Aerial crown-view tile of a tropical tree (Barro Colorado Island, Panama), acquired 20240918:
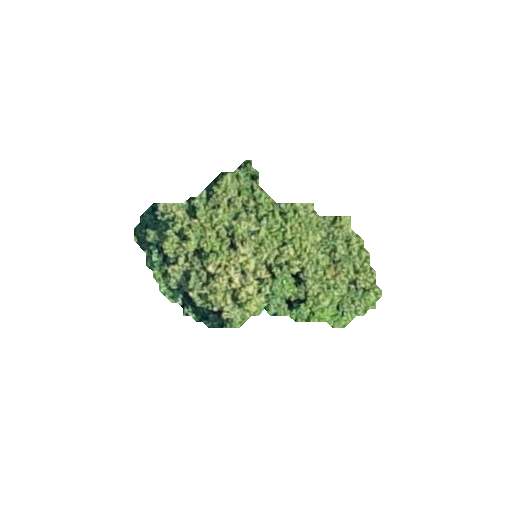
Species: Prioria copaifera
GBIF accepted scientific name: Prioria copaifera
Crown area: 40.874 m²